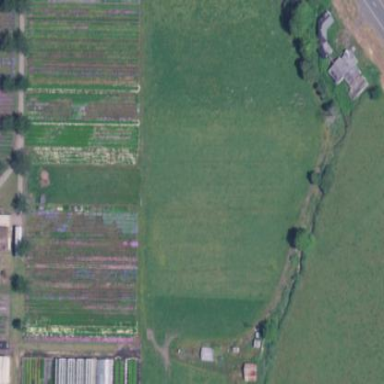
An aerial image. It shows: Farmyard area.